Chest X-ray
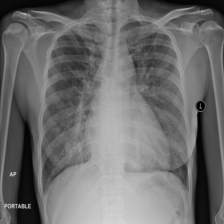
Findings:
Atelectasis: negative
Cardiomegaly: negative
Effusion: positive
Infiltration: negative
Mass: negative
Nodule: negative
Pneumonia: negative
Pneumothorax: negative
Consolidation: negative
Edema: negative
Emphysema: negative
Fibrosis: negative
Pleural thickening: negative
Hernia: negative